Question: [screenshot]:
Where I can read more about it?
Thank you.
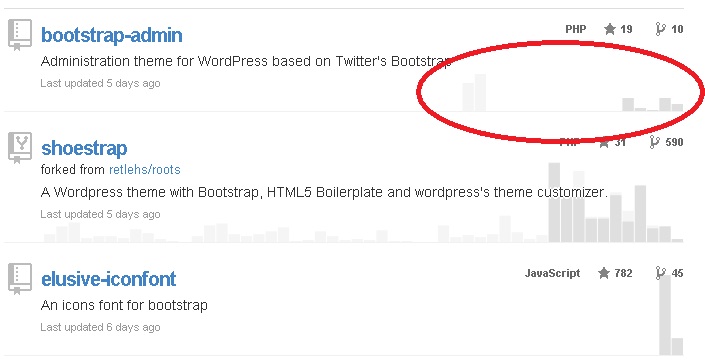
Answer: This is the commit activity for the repository. The higher the bar, the more commits made.
Unfortunately I can't find any reference to this! The closest I can find is information about other visualisations github offer: <URL>